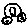
Label: car